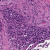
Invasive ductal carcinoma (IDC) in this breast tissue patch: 1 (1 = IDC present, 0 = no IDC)